Question: I have a list of linearlayouts with textview, imageviews and button inside of them. here is an example of one linearlayout:
'''
<LinearLayout
android:id="@+id/strength_layout"
android:layout_below="@+id/attribute"
android:layout_width="fill_parent"
android:layout_height="wrap_content">
<TextView
android:id="@+id/strength_text"
android:layout_width="wrap_content"
android:layout_height="wrap_content"
android:textSize="13sp"
android:textColor="#ffffff"/>
<ImageView
android:id="@+id/strength_dice_1"
android:layout_width="30dp"
android:layout_height="30dp"
android:src="@drawable/dice_1"
android:layout_marginLeft="5dp"/>
<ImageView
android:id="@+id/strength_dice_2"
android:layout_width="30dp"
android:layout_height="30dp"
android:src="@drawable/dice_1"
android:layout_marginLeft="5dp"/>
<Button
android:id="@+id/strength_roll"
android:layout_width="wrap_content"
android:layout_height="wrap_content"
android:layout_marginLeft="5dp"
android:textSize="13sp"
android:textColor="#ffffff"
android:text="@string/roll"
android:onClick="strength_roll_onclick"/>
</LinearLayout>
'''
I get the following layout with this:

now, I want the imageviews and the button to be align to the right, while the textview stays in the left side, but I don't know how to make it happen.
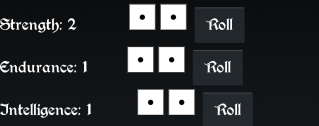
Answer: Use
'''
<TableRow android:height="wrap_content"
android:width="match_parent"
android:weight_sum="1" >
<TextView
android:id="@+id/strength_text"
android:layout_width="0dp"
android:layout_height="wrap_content"
*android:weight=".4"*
android:textSize="13sp"
android:textColor="#ffffff"/>
<ImageView
android:id="@+id/strength_dice_1"
android:layout_width="0dp"
android:layout_height="wrap_content"
**android:weight=".2"**
android:src="@drawable/dice_1"
android:layout_marginLeft="5dp"/>
<ImageView
android:id="@+id/strength_dice_2"
android:layout_width="0dp"
android:layout_height="wrap_content"
**android:weight=".2"**
android:src="@drawable/dice_1"
android:layout_marginLeft="5dp"/>
<Button
android:id="@+id/strength_roll"
android:layout_width="0dp"
android:layout_height="wrap_content"
**android:weight=".2"**
android:layout_marginLeft="5dp"
android:textSize="13sp"
android:textColor="#ffffff"
android:text="@string/roll"
android:onClick="strength_roll_onclick"/>
</TableRow>
'''
Something like. It'll surely work.